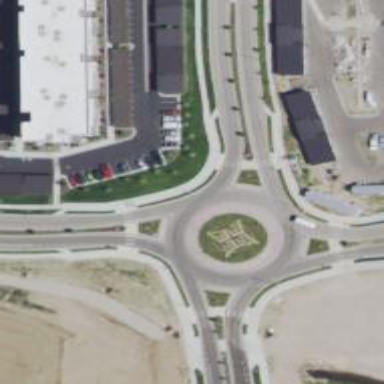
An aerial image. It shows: Tertiary road made of asphalt leading to roundabout junction.